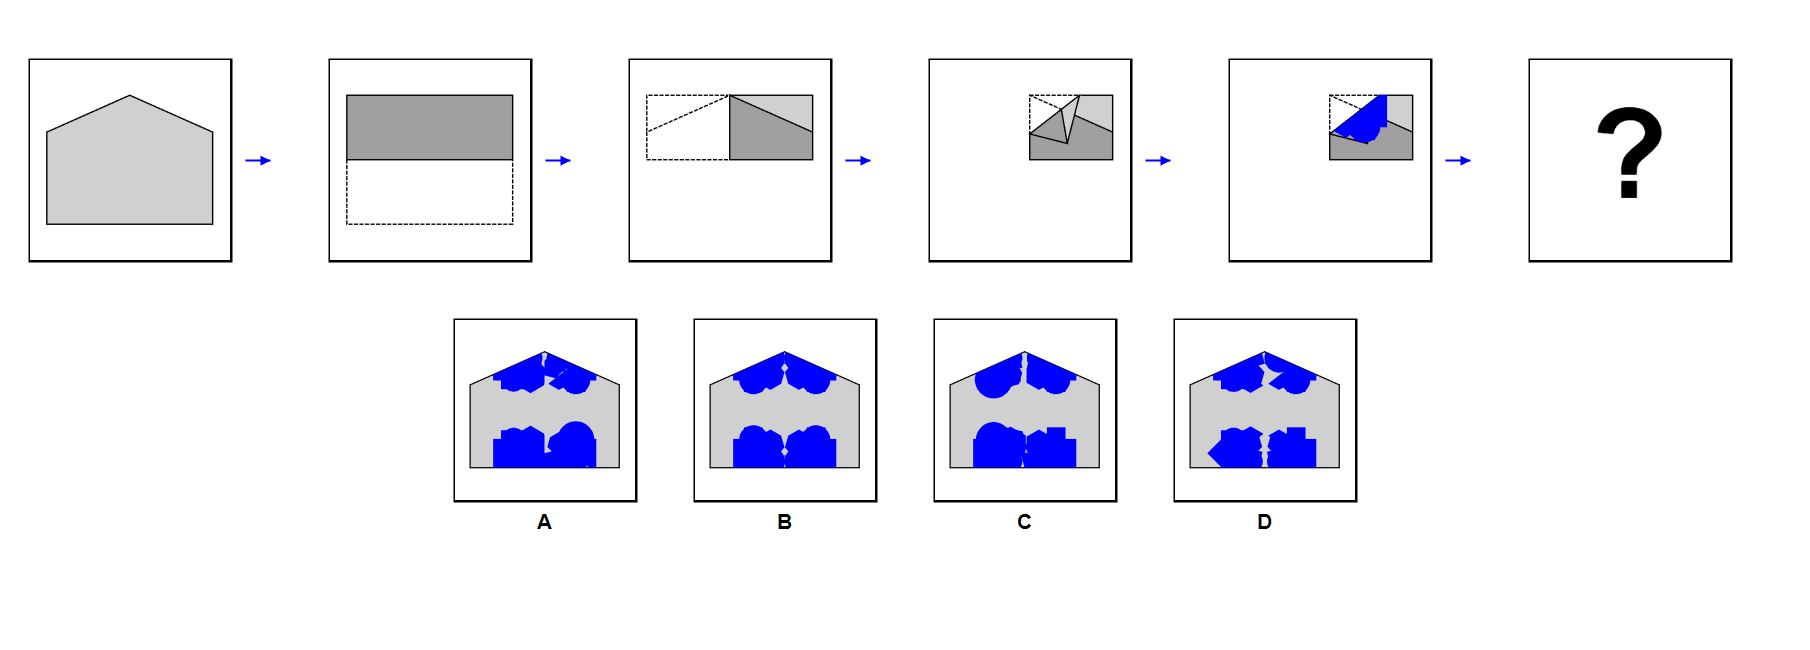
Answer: B